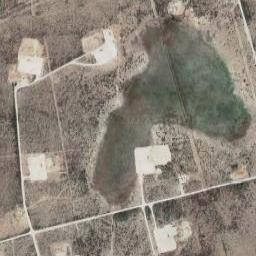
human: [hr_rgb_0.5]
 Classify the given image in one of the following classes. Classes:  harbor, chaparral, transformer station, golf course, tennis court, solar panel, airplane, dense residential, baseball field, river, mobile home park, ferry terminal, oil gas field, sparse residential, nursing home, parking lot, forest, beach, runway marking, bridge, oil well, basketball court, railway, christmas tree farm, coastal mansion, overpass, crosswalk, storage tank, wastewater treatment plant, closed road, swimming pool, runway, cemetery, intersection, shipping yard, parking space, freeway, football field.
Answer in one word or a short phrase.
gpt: oil gas field